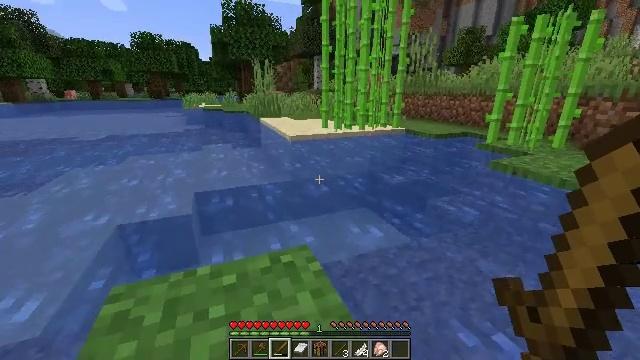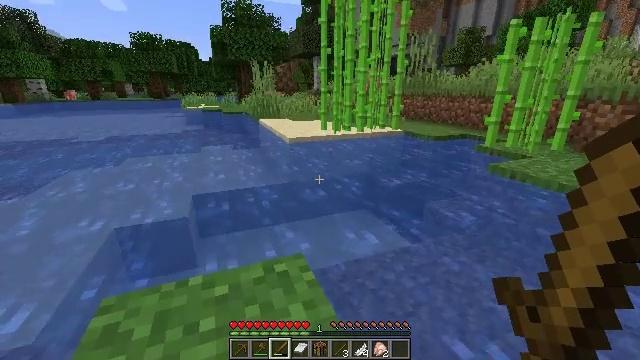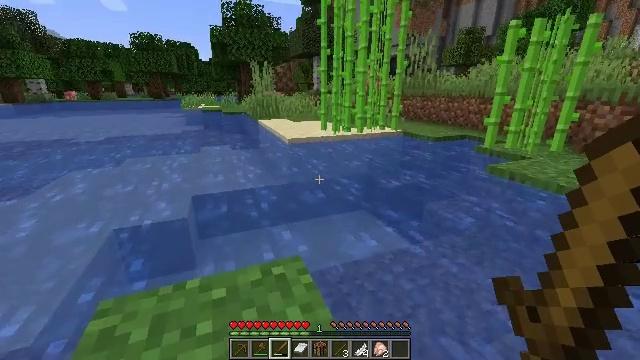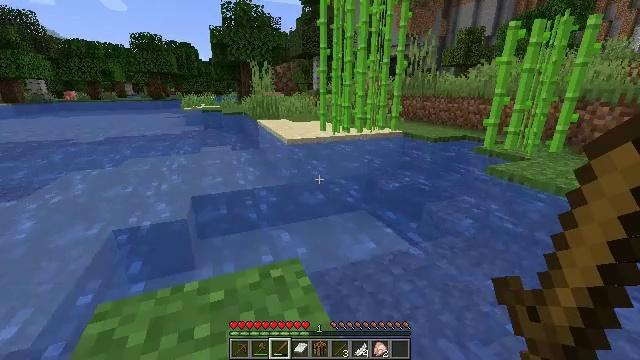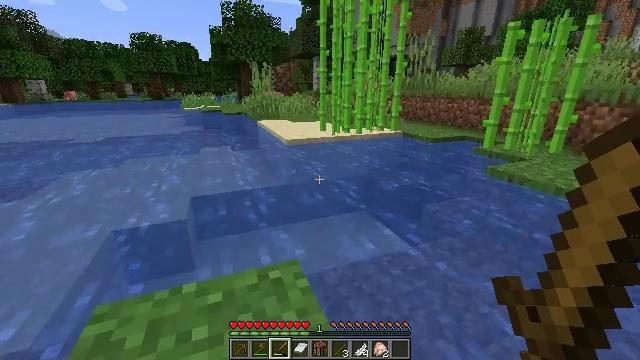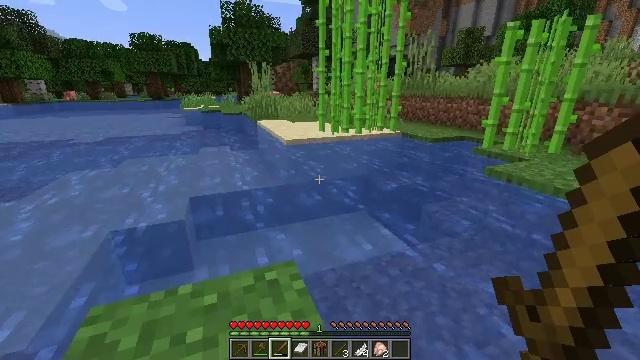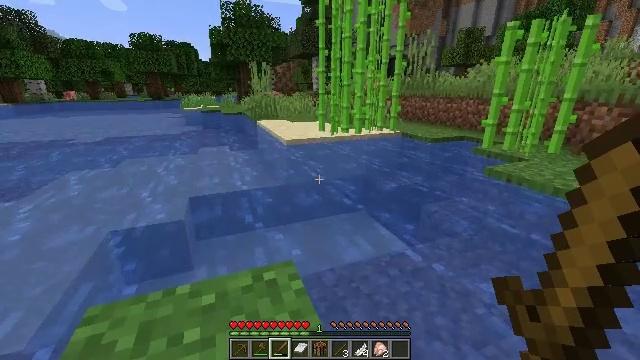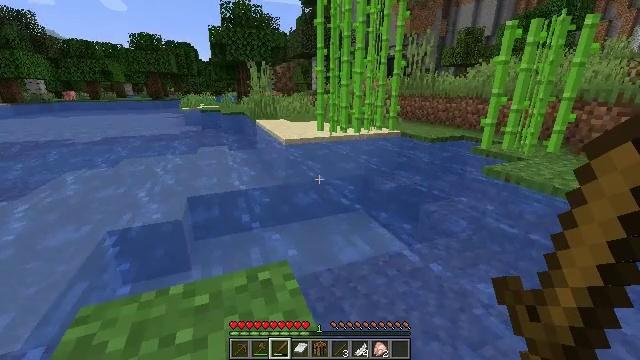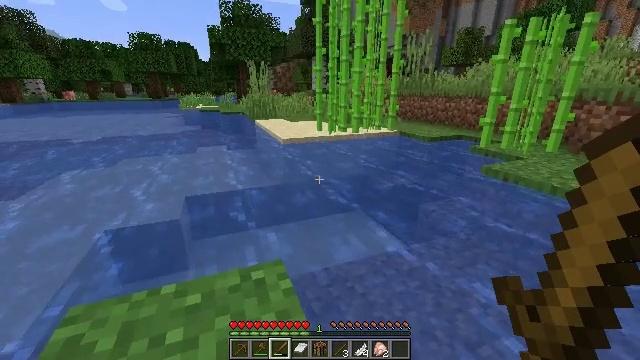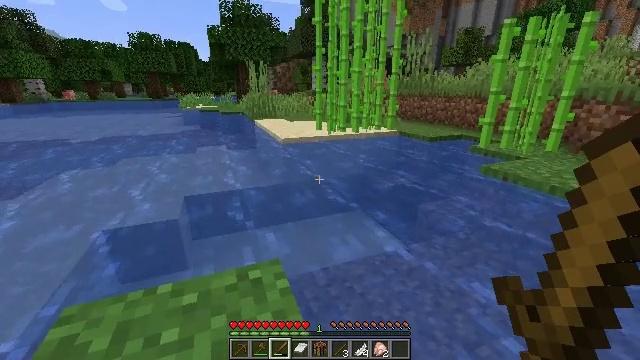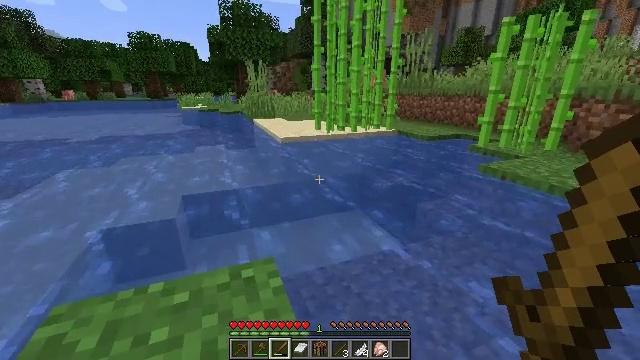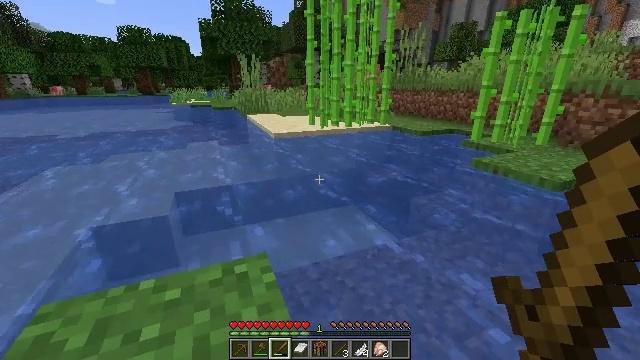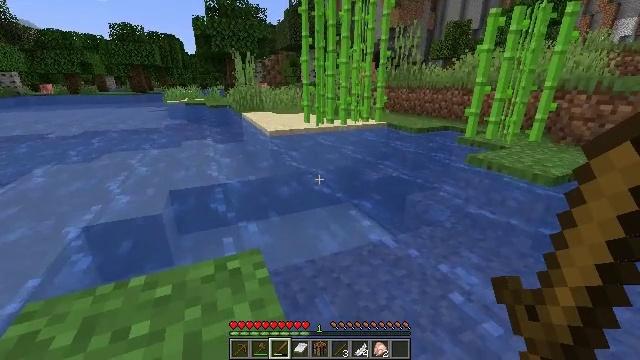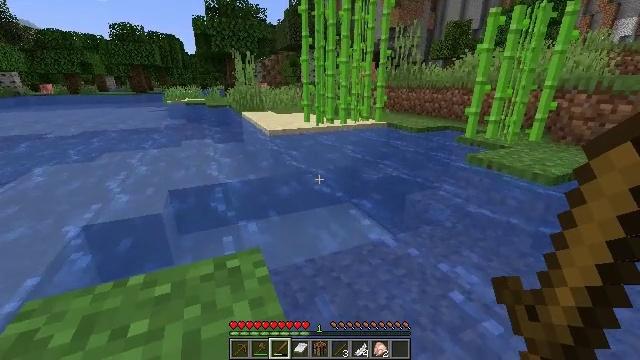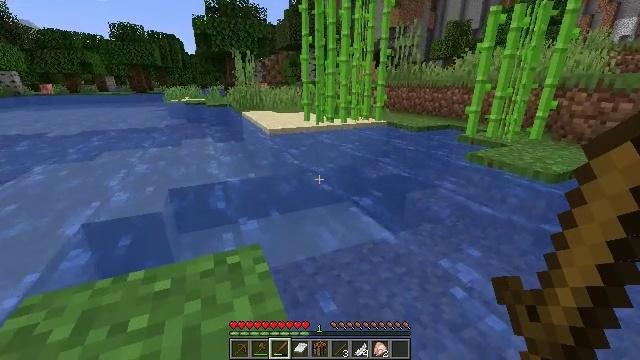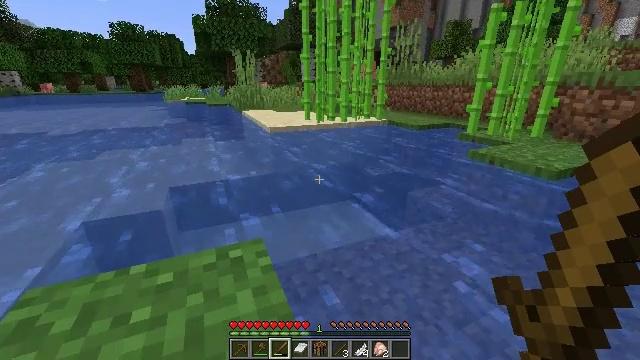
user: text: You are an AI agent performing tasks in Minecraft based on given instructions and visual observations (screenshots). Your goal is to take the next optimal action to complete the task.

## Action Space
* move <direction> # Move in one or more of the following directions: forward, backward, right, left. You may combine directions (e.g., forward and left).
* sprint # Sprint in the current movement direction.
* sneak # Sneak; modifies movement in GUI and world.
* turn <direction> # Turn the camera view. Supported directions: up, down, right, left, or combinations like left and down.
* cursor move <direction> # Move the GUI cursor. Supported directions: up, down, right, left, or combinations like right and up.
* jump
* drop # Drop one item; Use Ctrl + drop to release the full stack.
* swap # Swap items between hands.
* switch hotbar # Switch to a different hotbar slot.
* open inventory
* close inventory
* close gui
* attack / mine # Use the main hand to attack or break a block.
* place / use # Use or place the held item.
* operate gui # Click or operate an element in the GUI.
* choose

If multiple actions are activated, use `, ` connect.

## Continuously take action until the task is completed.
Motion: motion action
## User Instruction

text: Break the sugar cane.
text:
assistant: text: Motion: move forward and move left
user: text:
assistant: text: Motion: move forward and move left
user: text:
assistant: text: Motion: move forward and move left
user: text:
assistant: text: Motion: move forward
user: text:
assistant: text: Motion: move forward
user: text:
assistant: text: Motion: move forward
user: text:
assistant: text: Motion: move forward
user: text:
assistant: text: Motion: move forward
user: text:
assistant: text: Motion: move forward
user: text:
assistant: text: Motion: move forward
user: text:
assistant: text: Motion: move forward and move left, turn right
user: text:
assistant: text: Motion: move forward and move left
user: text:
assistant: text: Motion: move forward and move left
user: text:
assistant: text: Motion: move forward and move left
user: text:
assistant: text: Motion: move forward and move left
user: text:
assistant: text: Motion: move forward and move left, jump
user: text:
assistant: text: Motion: move forward and move left, jump
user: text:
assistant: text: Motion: move forward and move left, turn left, jump
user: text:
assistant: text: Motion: move forward and move left, turn left, jump
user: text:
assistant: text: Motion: move forward and move left
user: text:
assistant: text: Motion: move forward and move left, turn left
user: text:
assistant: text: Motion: move forward and move left
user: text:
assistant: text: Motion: move forward and move left
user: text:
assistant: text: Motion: move forward and move left
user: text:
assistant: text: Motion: move forward and move left
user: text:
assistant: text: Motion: move forward and move left
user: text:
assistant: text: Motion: move forward
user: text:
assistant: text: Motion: move forward
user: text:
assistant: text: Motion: move forward
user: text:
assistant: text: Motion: move forward